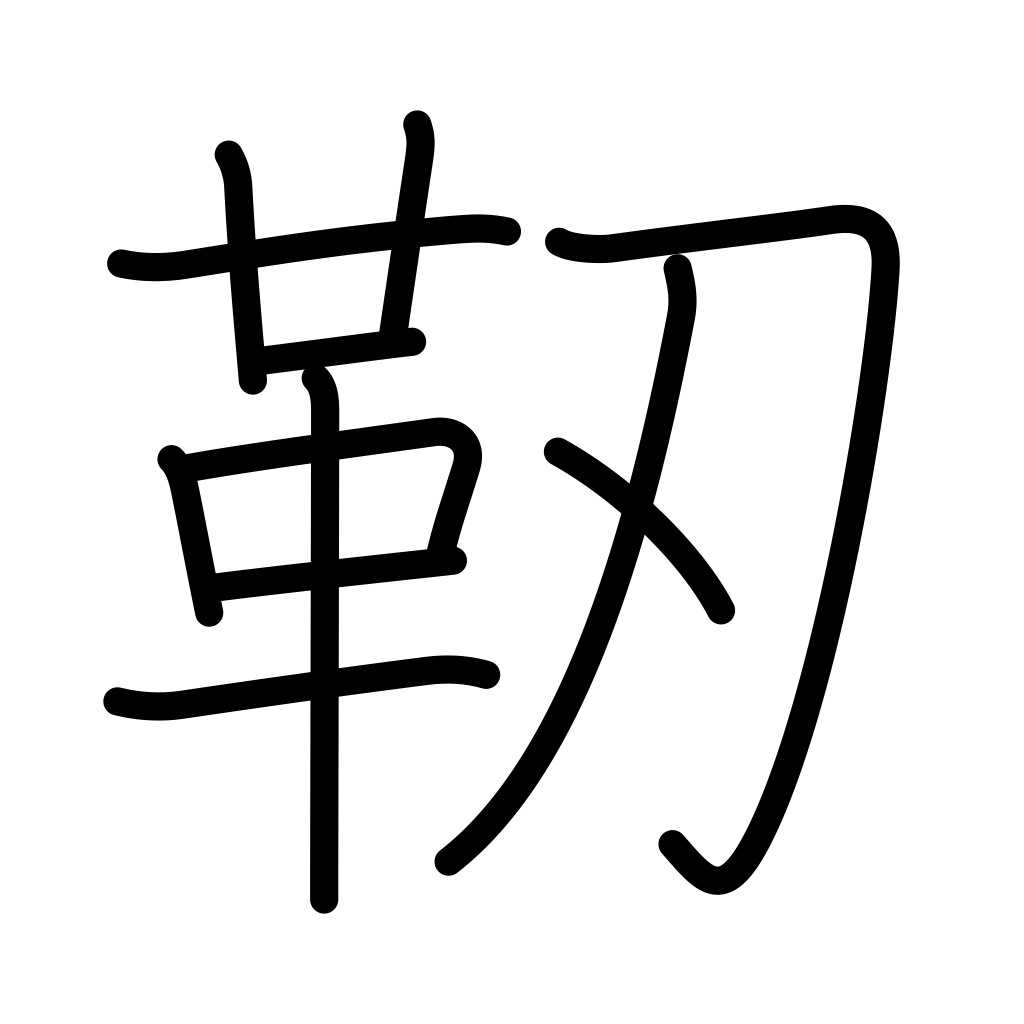
Meaning: soft, pliable, quiver